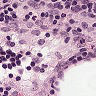
Metastatic tissue present: no